Aerial crown-view tile of a tropical tree (Barro Colorado Island, Panama), acquired 20241216:
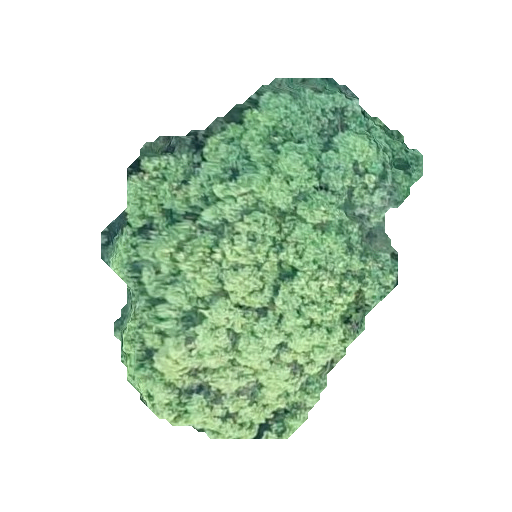
Species: Ocotea leptobotra
GBIF accepted scientific name: Ocotea leptobotra
Crown area: 115.481 m²